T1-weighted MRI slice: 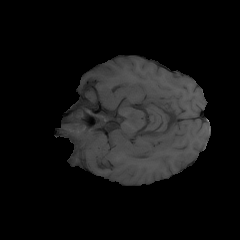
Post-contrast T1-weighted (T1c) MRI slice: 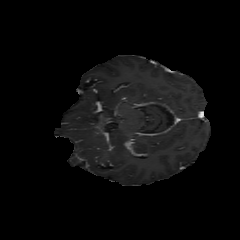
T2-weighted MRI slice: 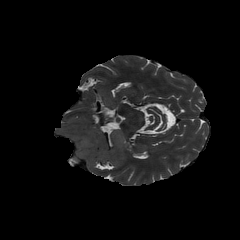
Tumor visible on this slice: yes